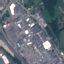
Land use / land cover class: Industrial